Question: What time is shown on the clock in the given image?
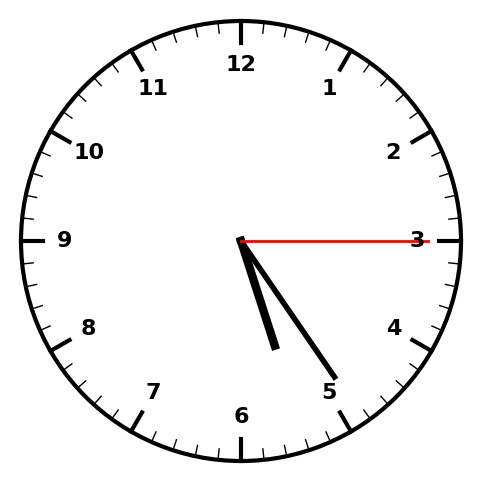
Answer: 05:24:15